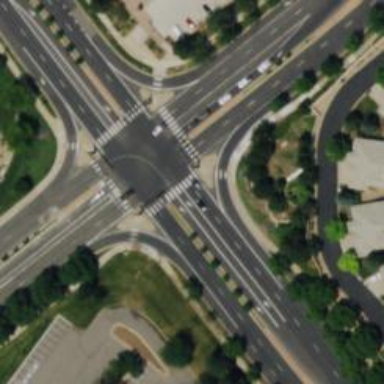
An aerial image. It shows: Zebra crossing on the road.